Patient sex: M
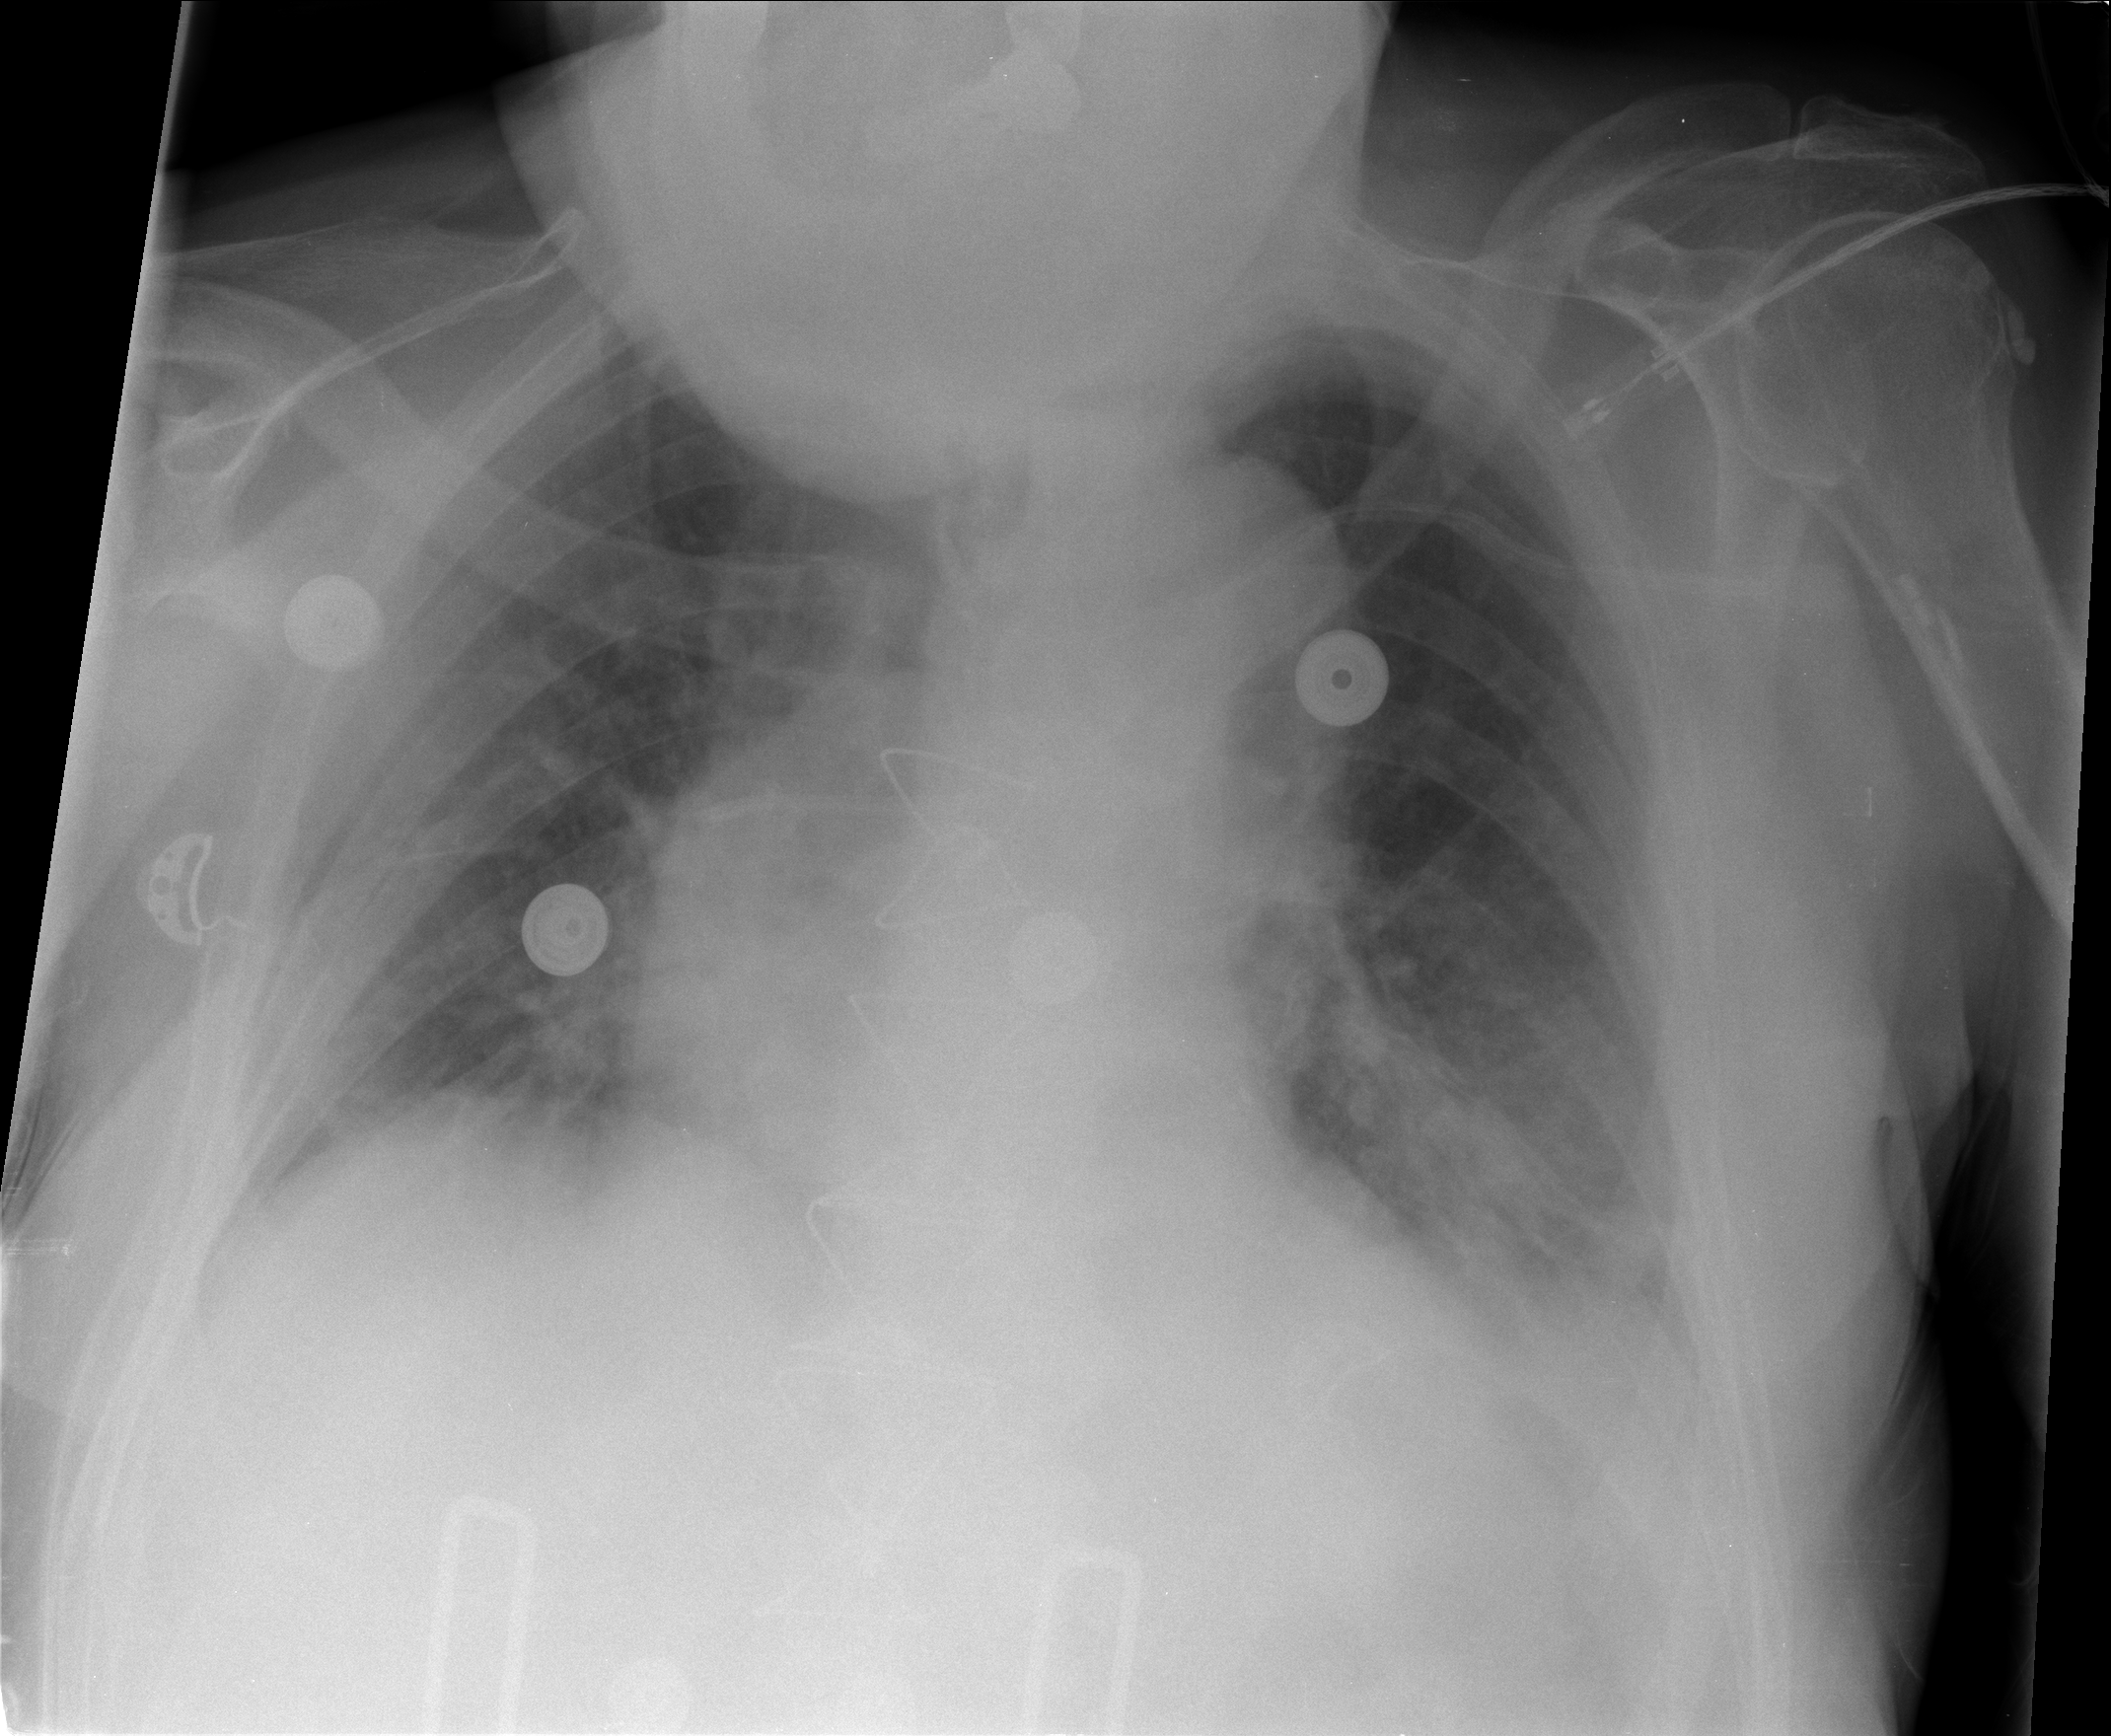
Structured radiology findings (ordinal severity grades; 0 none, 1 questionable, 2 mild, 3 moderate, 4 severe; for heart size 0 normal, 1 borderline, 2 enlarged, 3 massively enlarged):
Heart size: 1
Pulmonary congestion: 1
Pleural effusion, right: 1
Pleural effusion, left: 2
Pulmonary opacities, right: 0
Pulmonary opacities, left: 1
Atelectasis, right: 0
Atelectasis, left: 2